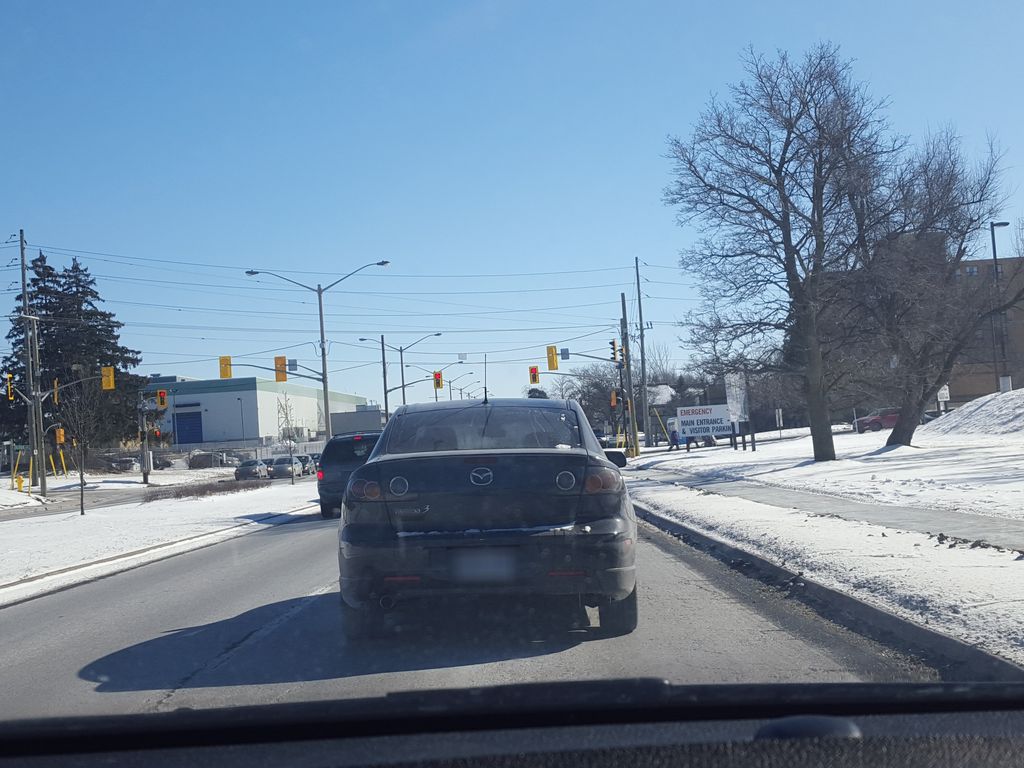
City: kitchener-waterloo